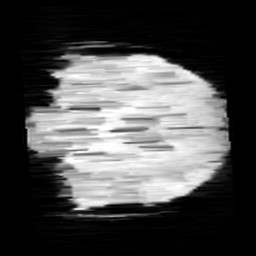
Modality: minIP
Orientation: coronal
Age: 9
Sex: male
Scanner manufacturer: siemens
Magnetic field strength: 3 T
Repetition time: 0.027 s
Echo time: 0.02 s